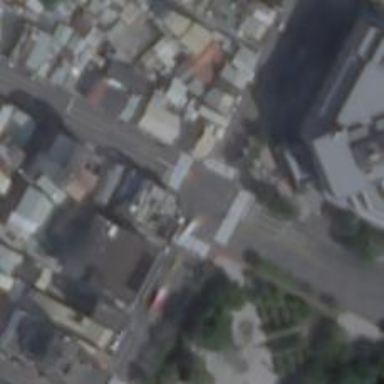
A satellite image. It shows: Marked road crossing.